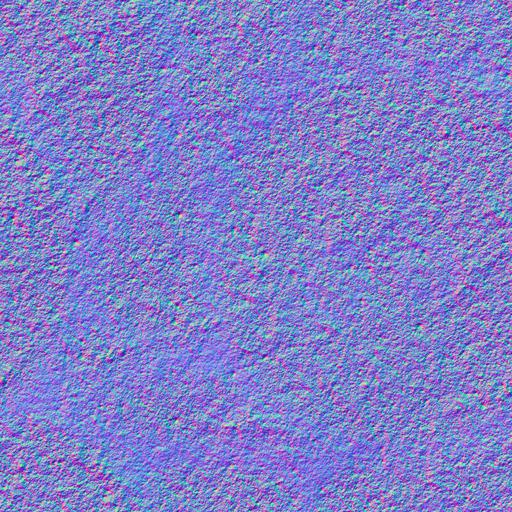
asphalt blue floor grey light rough street